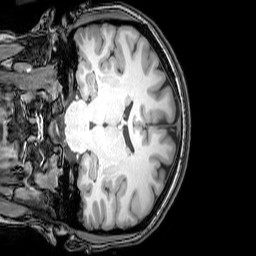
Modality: T1w
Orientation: coronal
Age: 24
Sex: female
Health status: healthy
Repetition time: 0.081 s
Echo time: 0.037 s